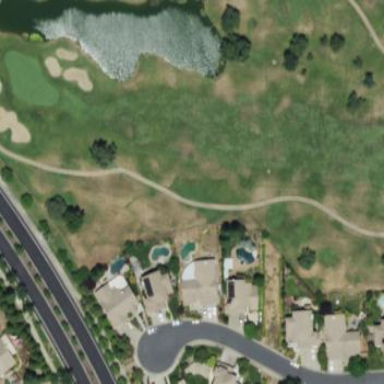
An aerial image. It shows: Golf fairway in the image.